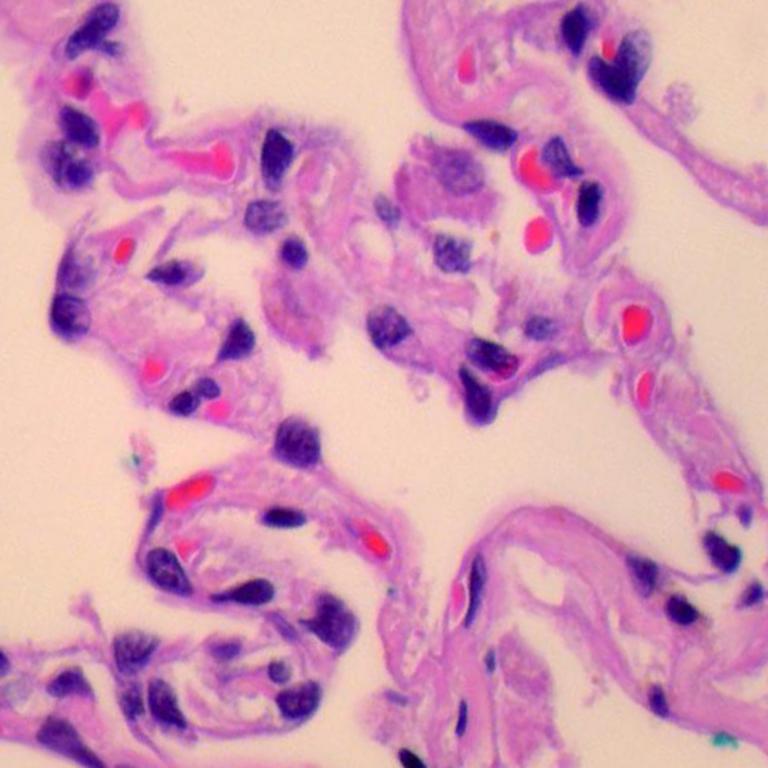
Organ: lung
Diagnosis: benign